Question: I have an array of m x n dimensions, eg '[[a,b,c],[d,e,f],[g,h,i]]'. What I need to do is create an grid image where each letter is in the middle of each image (see image). Any clues as to how I can do this? I've tried 'matplotlib' grid, but there doesn't seem to be a way to put the letters in the grid.
Enter image description here:

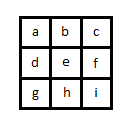
Answer: '''
array = [["a", "b", "c"], ["d", "e", "f"], ["g", "h", "i"]]
rows = len(array)
columns = len(array[0])
fontHeight = 20
fontWidth = 20
for row in range(rows+1):
plt.plot([0, columns*fontWidth],
[row*fontHeight, row*fontHeight], color="black")
for column in range(columns+1):
plt.plot([column*fontWidth, column*fontWidth],
[0, rows*fontHeight], color="black")
for row in range(rows):
for column in range(columns):
plt.text((1/2+column)*fontWidth, (rows-row-1/2)*fontHeight,
array[row][column], fontsize=fontHeight, ha="center", va="center")
plt.show()
'''
<URL>